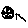
Label: moon